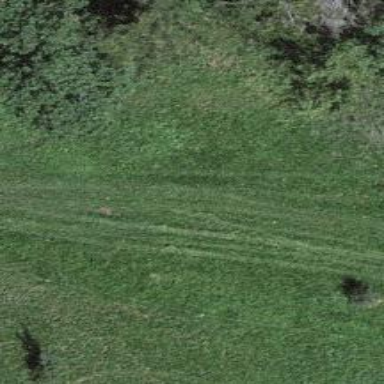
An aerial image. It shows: Grass track with grade5 track type.